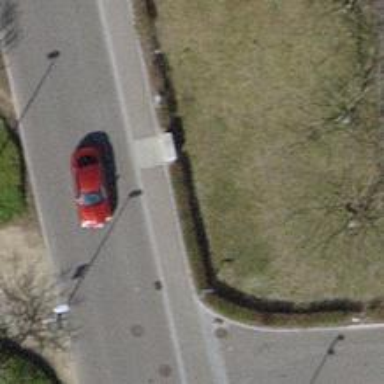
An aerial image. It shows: Street cabinet.